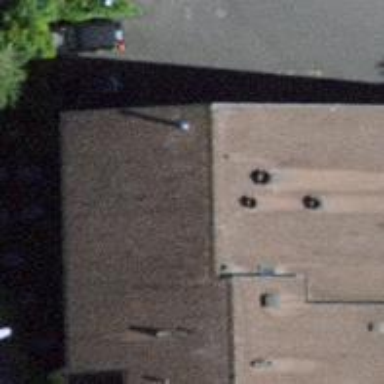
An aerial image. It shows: Restaurant.